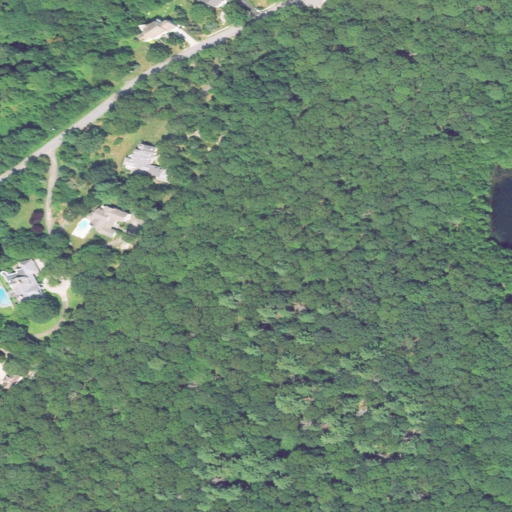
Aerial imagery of mountain in Connecticut named Johnnycake Hill containing deciduous forest, mixed forest, low intensity development, open development, medium intensity development, woody wetlands, and evergreen forest